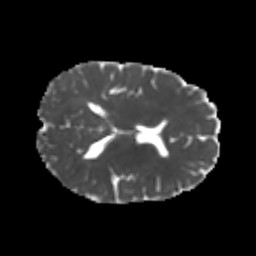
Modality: MD
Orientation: axial
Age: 22
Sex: female
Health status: healthy
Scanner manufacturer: philips
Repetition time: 7.387 s
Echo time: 0.08599 s